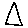
Label: triangle